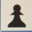
Piece: bP